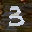
Label: 3